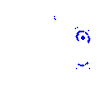
Particle: proton